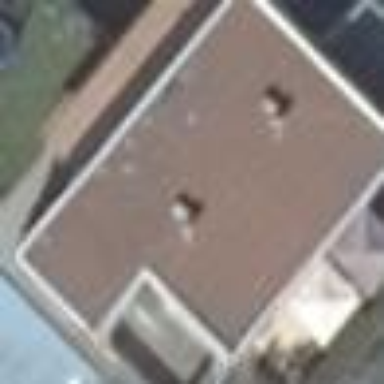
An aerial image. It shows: Detached building with flat roof.